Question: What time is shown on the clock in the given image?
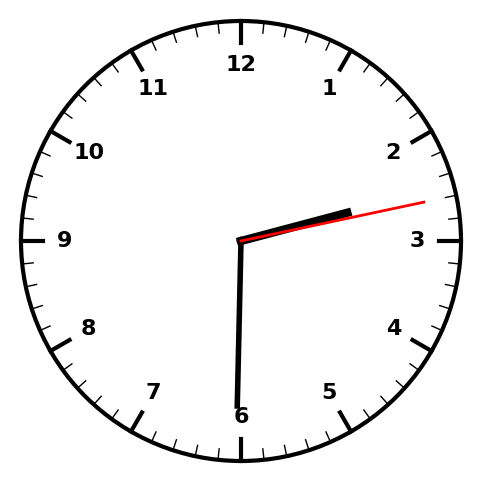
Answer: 02:30:13